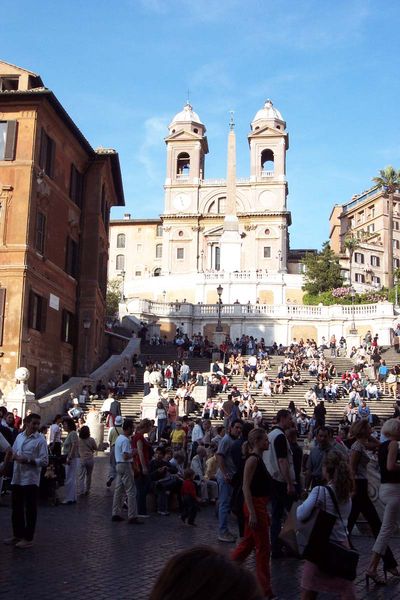
Titel: Rom, Spanische Treppe
Künstler: Francesco de Sanctis
Standort: Rom, Spanische Treppe (EU - I - Latium)
Schlagwörter: baum, blau, himmel, grün, menschen, frau, laterne, marmor, paris, gebäude, haus, rot, meschen, alt, hose, architektur, kirche, pflaster, zwei, platz, kuppel, treppe, treppen, hotel, palme, stufen, gruppen, foto, spanisch, türme, menschenmenge, kathedrale, rom, ausgehen, obelisk, alabaster, tourismus, touristen, freunde, mediteran, jugendliche, kamera, treffpunkt, scala, spanische treppe, menschen#, treppfe